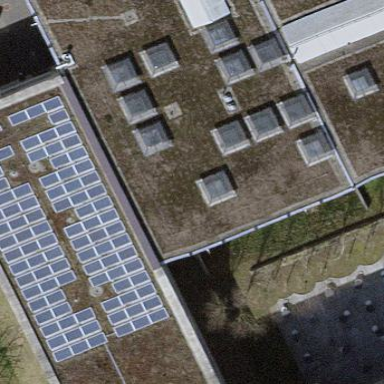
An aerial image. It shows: Solar power generator using photovoltaic panels.